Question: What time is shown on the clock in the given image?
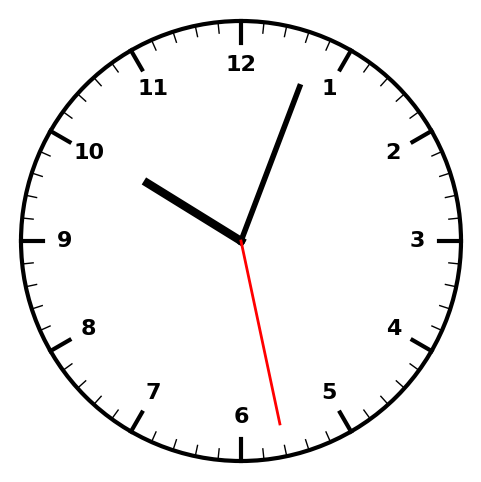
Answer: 10:03:28